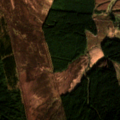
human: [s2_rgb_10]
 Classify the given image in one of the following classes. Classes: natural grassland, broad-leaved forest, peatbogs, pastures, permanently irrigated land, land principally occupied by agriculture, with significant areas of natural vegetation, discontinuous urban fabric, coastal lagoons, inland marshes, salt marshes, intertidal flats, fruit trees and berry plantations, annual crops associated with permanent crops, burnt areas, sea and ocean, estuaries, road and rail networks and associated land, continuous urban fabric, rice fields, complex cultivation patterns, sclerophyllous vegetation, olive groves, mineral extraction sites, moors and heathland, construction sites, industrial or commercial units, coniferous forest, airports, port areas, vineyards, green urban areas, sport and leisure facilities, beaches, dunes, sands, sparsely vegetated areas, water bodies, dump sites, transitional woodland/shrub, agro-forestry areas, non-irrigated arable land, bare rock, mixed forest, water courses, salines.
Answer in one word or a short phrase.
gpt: coniferous forest, mixed forest, moors and heathland, transitional woodland/shrub